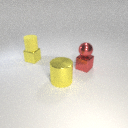
small yellow metal cube to the left of large yellow metal cylinder